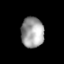
Tissue: lung
Cell type: Epithelial cells
Senescence score: 0.6163
Nuclear area (px): 687
Mean DAPI intensity: 157.913